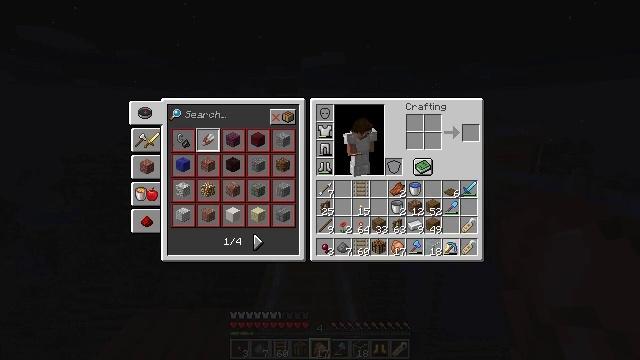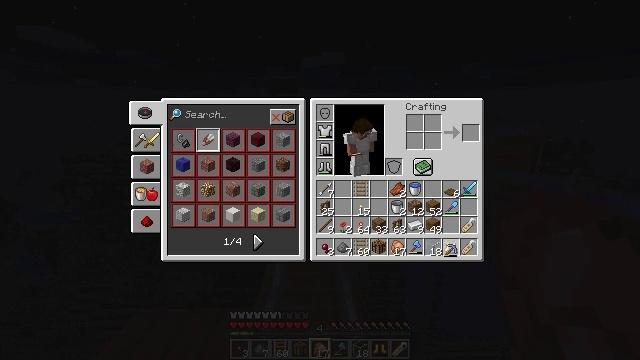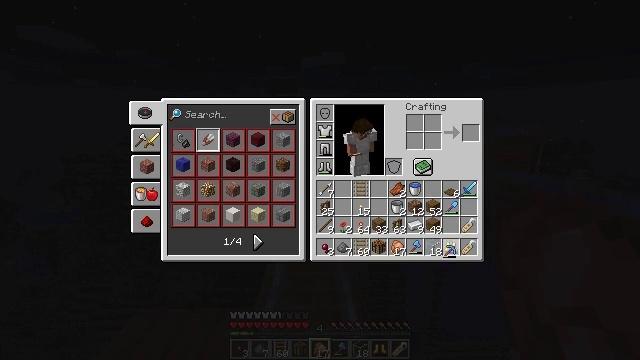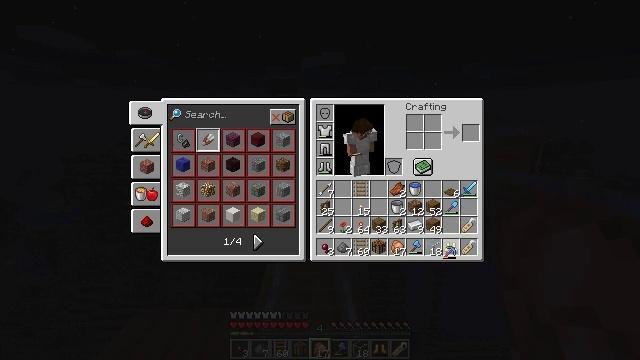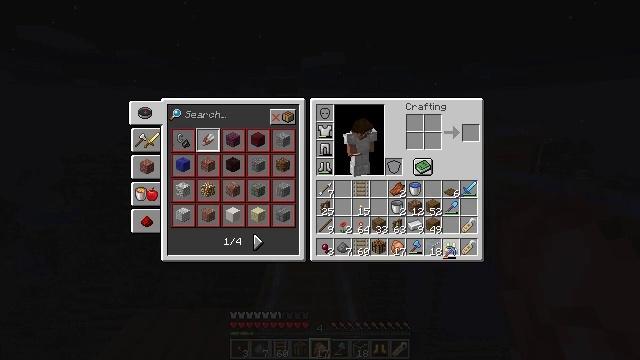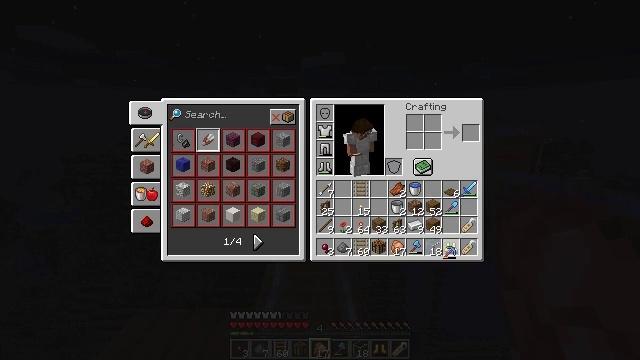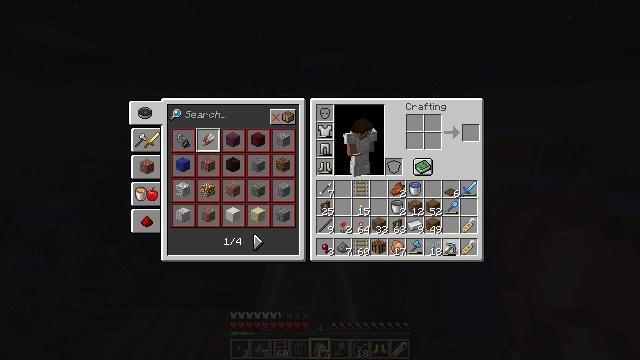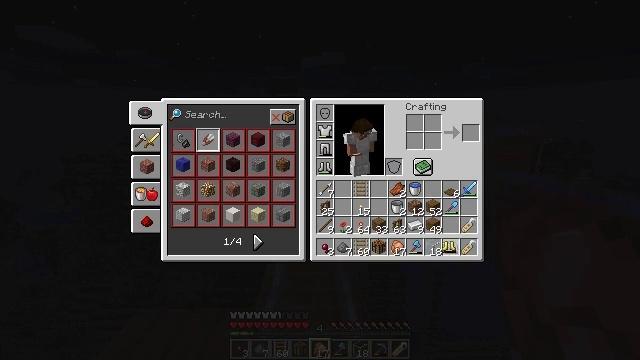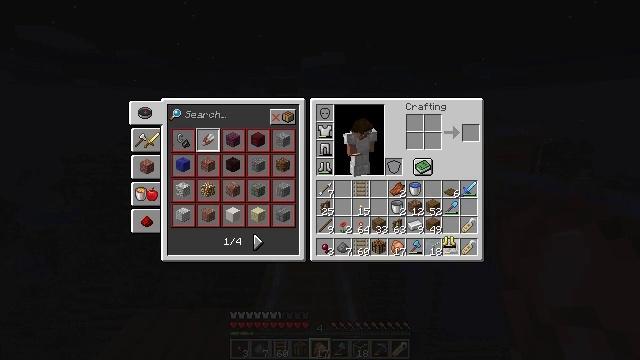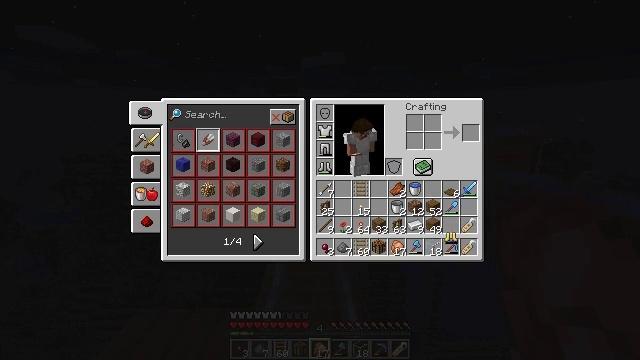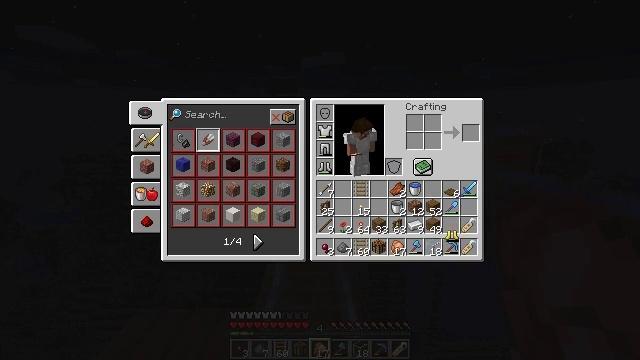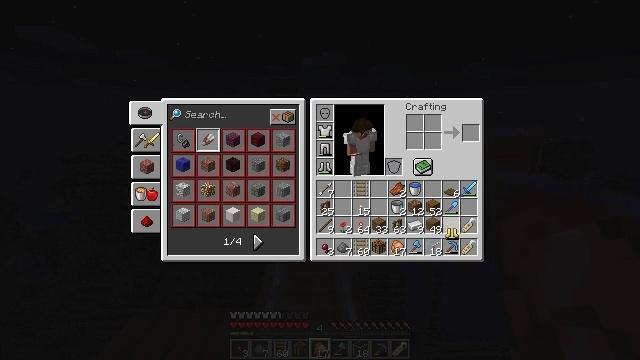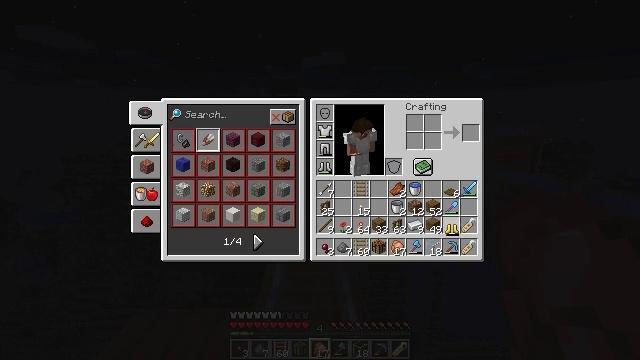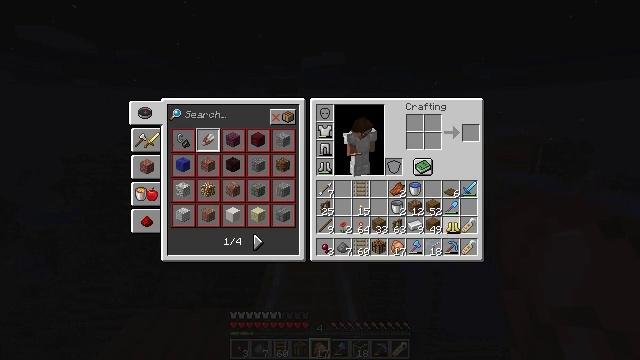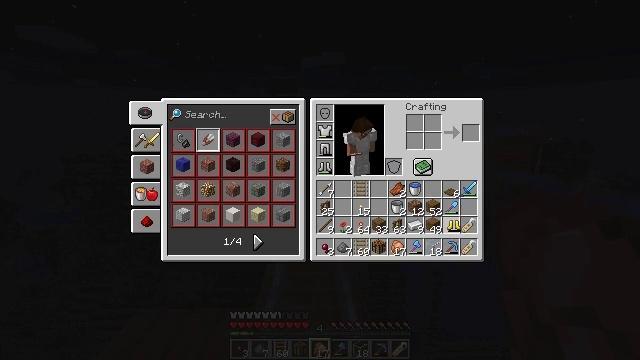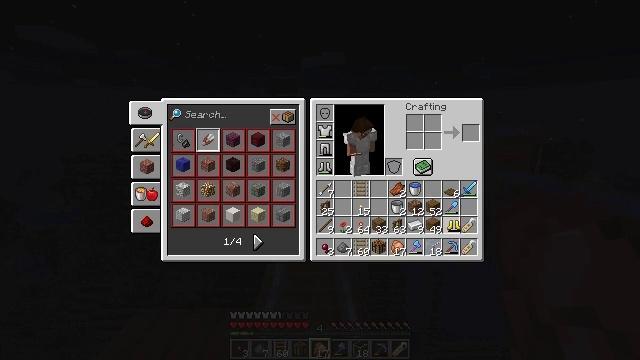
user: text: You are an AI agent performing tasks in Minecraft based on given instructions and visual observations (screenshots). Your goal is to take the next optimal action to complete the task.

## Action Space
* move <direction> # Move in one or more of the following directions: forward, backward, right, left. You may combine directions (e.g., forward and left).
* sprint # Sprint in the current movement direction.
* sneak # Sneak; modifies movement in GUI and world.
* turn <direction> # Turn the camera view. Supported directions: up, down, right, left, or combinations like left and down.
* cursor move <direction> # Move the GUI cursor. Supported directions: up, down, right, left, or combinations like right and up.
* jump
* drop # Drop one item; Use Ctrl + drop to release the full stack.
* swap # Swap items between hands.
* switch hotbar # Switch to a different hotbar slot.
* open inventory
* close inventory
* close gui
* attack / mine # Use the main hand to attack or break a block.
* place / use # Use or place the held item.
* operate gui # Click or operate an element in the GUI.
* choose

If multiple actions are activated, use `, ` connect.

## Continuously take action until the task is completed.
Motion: motion action
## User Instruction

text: Mine the glass to clear the view.
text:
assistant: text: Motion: no_op
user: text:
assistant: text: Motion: no_op
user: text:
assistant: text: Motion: operate gui
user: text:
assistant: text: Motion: operate gui
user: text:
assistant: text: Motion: operate gui
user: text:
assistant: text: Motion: operate gui
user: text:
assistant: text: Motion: no_op
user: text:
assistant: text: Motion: no_op
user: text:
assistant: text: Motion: no_op
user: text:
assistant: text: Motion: no_op
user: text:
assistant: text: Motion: no_op
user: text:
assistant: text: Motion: no_op
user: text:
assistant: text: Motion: no_op
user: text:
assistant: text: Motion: no_op
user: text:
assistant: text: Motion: operate gui
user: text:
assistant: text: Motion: operate gui
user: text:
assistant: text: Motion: operate gui
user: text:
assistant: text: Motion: operate gui
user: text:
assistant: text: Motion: no_op
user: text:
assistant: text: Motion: no_op
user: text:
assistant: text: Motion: no_op
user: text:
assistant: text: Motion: no_op
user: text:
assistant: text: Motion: no_op
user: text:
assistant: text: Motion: no_op
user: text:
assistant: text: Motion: no_op
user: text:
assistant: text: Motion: no_op
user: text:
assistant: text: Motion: no_op
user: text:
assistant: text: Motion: no_op
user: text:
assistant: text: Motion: no_op
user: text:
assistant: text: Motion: no_op